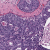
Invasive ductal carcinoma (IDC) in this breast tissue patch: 0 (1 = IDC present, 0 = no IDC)